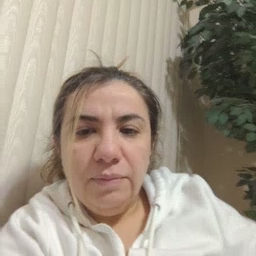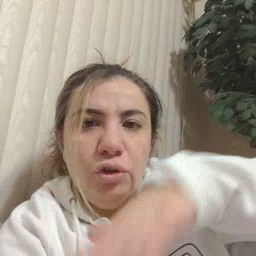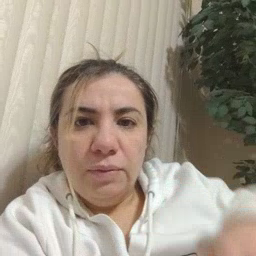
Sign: child